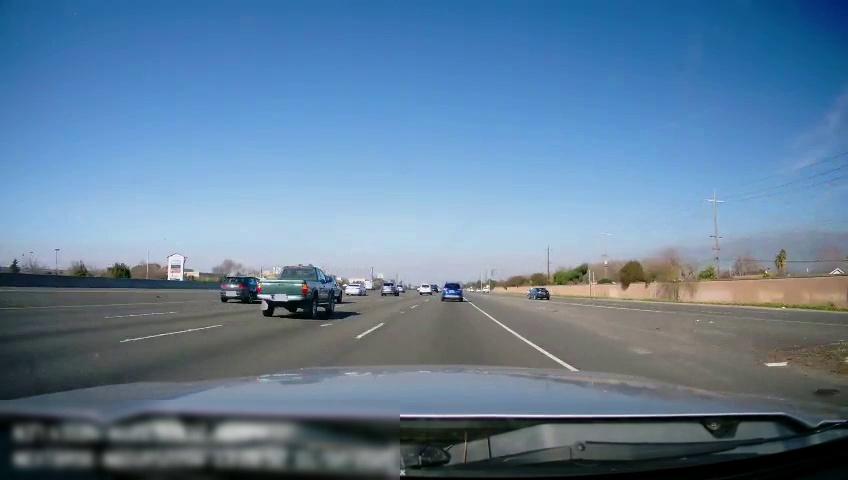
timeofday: Day
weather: Sunny
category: Drivable Space
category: Vehicles | Car
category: Vehicles | SUV
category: Vehicles | Van
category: Vehicles | SUV
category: Vehicles | Car
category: Vehicles | SUV
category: Vehicles | Car
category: Vehicles | SUV
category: Vehicles | Truck
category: Lanes | Alternate Lane
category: Lanes | Alternate Lane
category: Lanes | Alternate Lane
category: Lanes | Current Lane
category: Lanes | Alternate Lane
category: Lanes | Alternate Lane
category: Lanes | Alternate Lane
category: Lanes | Alternate Lane